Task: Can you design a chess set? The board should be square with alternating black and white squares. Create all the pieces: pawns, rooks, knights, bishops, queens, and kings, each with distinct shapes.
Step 3070:
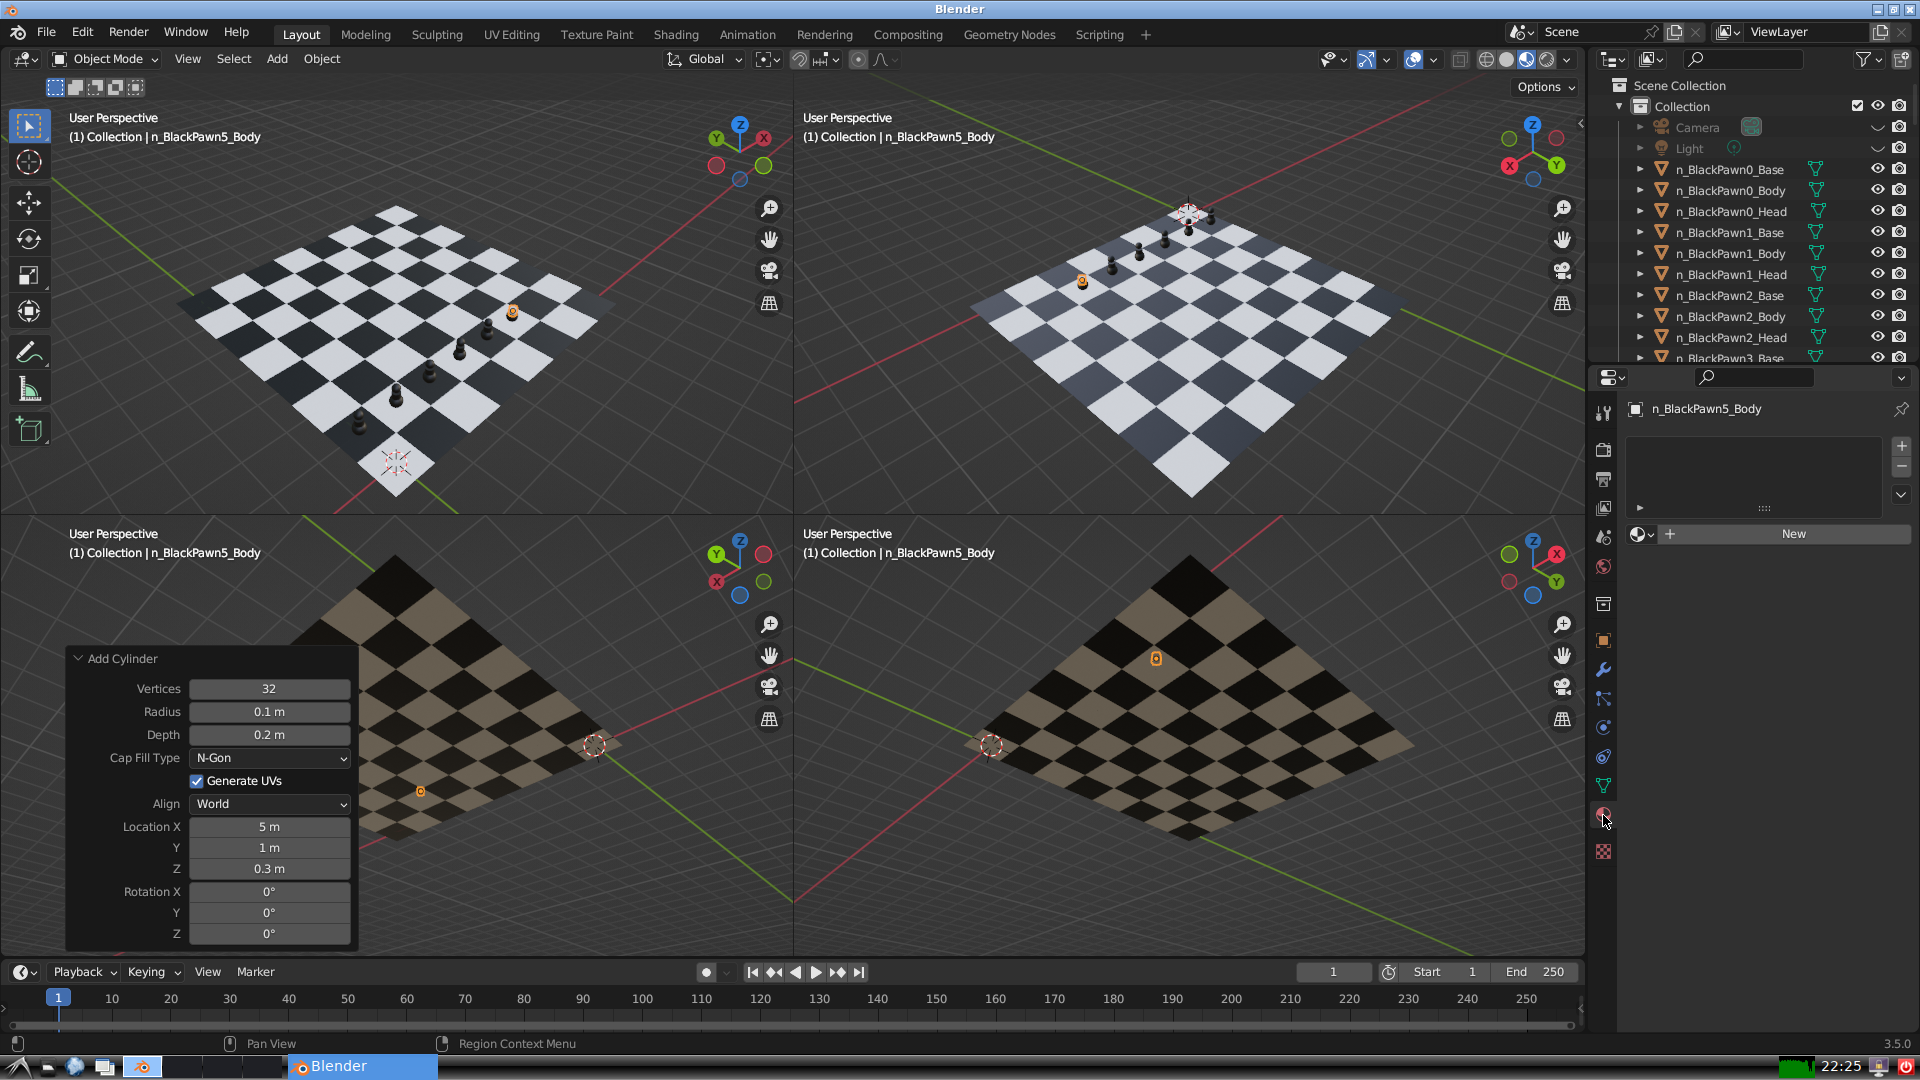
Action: {"mouse_move": [1636, 534]}